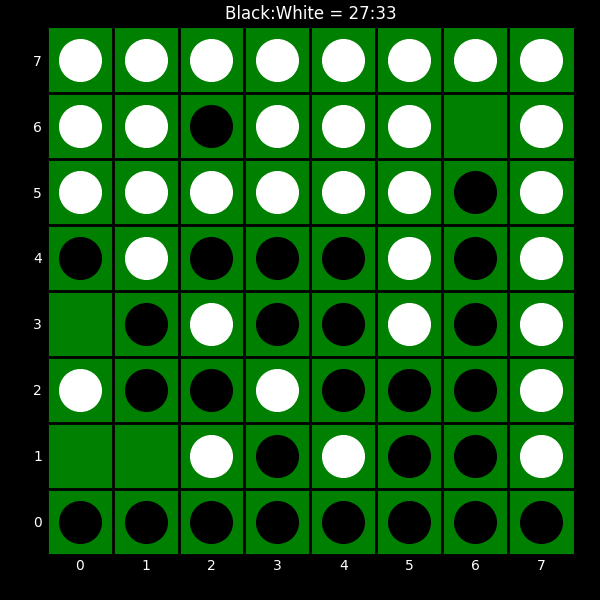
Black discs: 27
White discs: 33